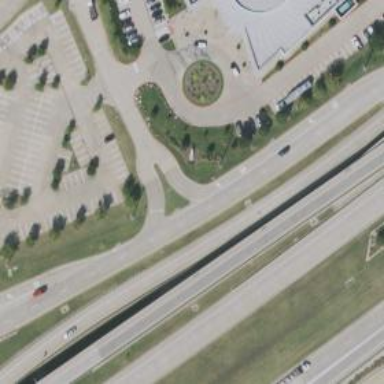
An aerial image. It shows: Secondary road with frontage access.